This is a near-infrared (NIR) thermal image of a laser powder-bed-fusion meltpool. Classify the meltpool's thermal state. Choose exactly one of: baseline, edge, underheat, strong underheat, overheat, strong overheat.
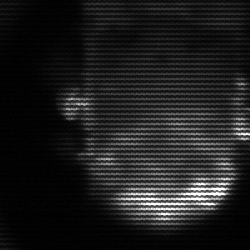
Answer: baseline